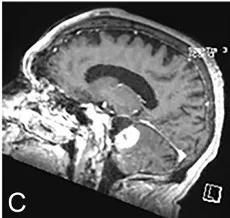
Pre-operative magnetic resonance images revealed a cystic lesion that was T1 hypointense, T2 hyperintense, and peripherally enhancing within the left cerebellopontine angle wrapping around the lateral brainstem. Adjacent to the cystic lesion was a T1 isointense, T2 hyperintense, avidly enhancing infiltrative component involving the brainstem, cerebellar peduncle, and cerebellum. (C) Sagittal T1-weighted contrast enhanced.
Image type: radiology (mri)